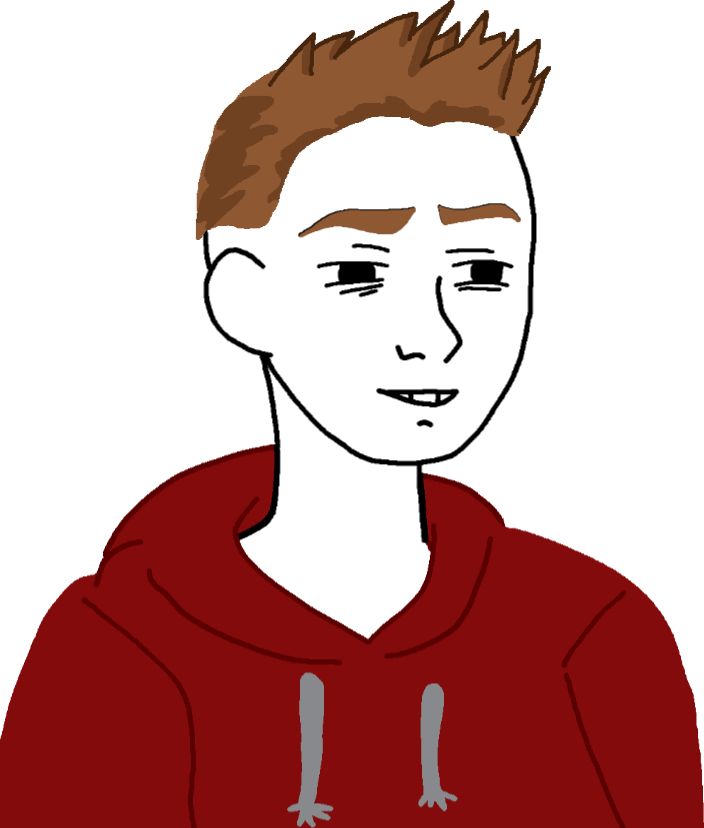
Label: 5_Twinkjak